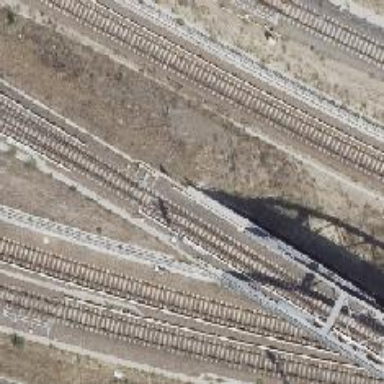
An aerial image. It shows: Railway switch with the turnout side on the left.